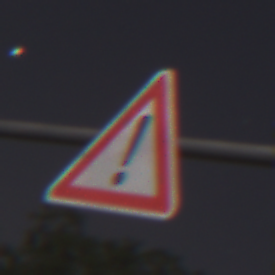
Verkehrszeichen: Gefahrenstelle
Umgebung: Outdoor, Nature
Tageszeit: Night
Wetter: Clear
Licht: Natural
Jahreszeit: NotSpecified
Kontrast: HighContrast